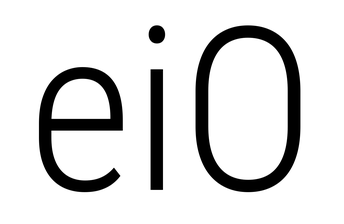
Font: Roboto_Condensed_Light